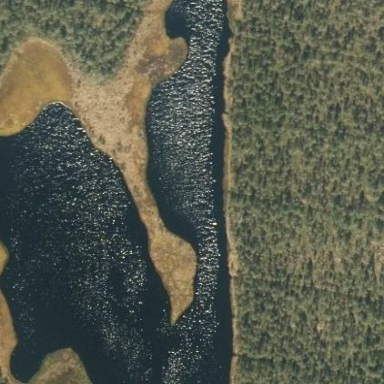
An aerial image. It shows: Lake with natural water.